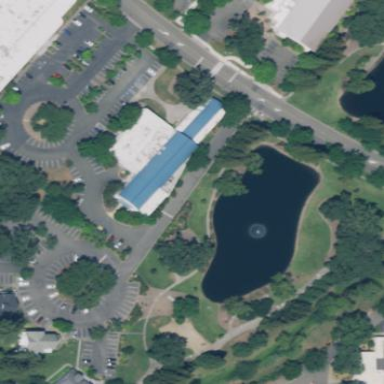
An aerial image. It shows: Office building.